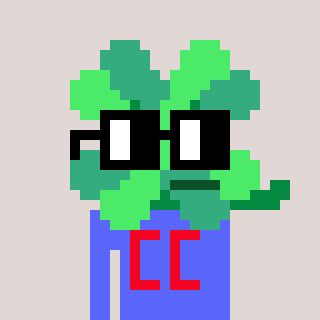
a pixel art character with square black glasses, a clover-shaped head and a purple-colored body on a warm background